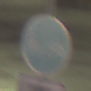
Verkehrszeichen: GetrennterRadUndGehwegRadwegRechts
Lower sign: BesondereFahrzeugeUndTransportgueter6
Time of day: SunriseSunset
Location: Outdoor (Urban)
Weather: PartlyCloudy
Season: NotSpecified
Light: Artificial